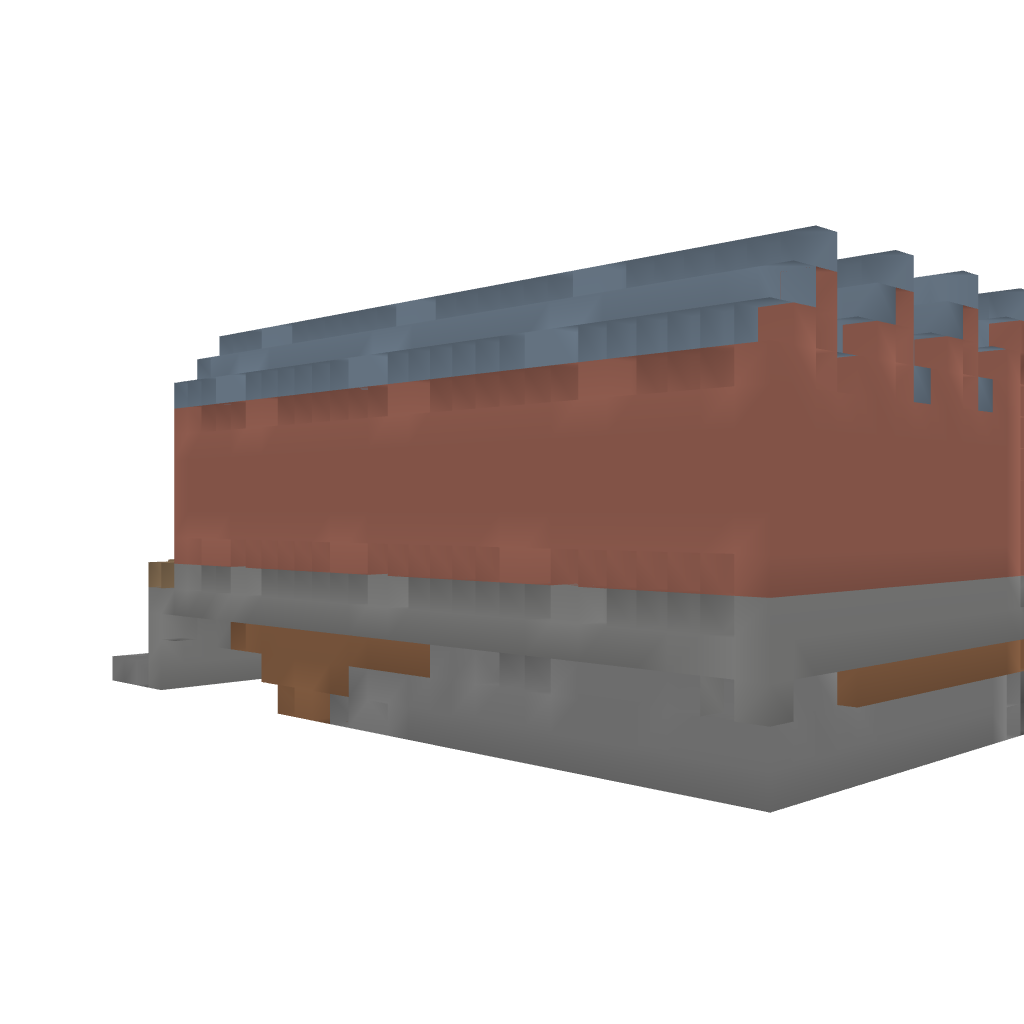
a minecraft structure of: Factory